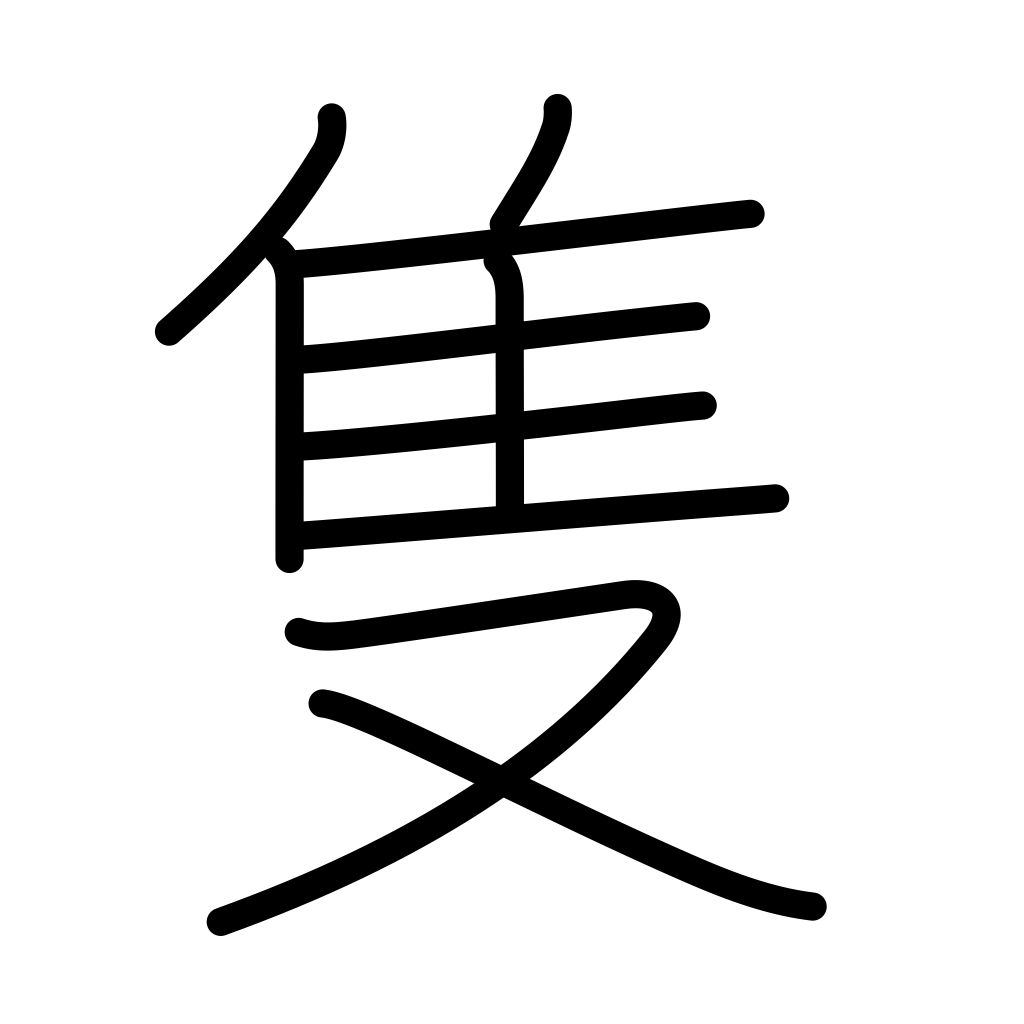
Meaning: vessels, counter for ships, fish, birds, arrows, one of a pair